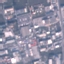
Land use / land cover: Industrial